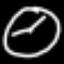
Label: clock